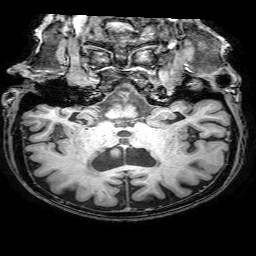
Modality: T1w
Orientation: sagittal
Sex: female
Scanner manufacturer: philips
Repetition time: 0.008326 s
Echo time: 0.00388 s